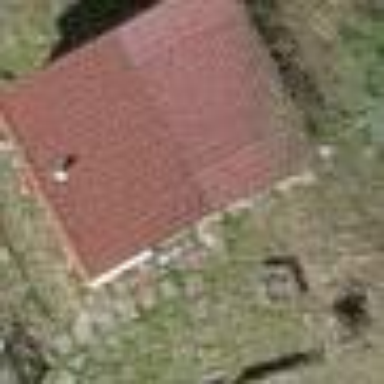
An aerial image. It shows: Cabin.